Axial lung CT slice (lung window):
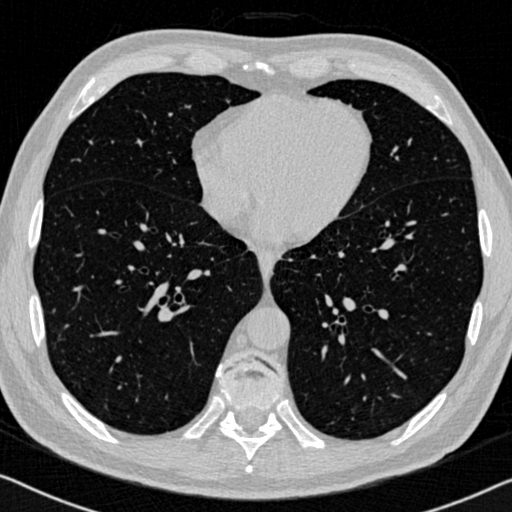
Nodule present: no